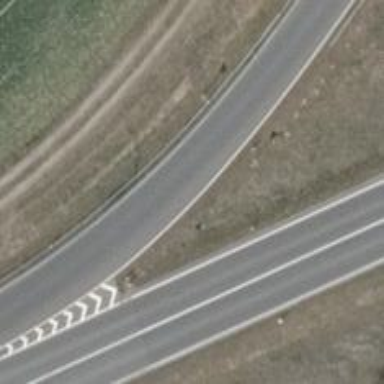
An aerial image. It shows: Asphalt trunk link road.